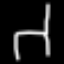
Label: chair